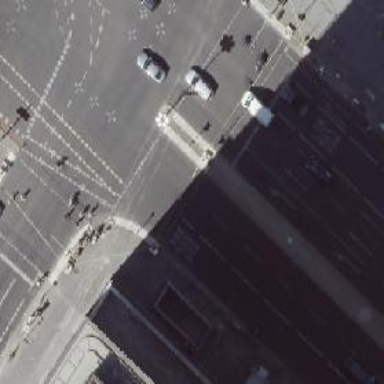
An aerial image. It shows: Road crossing with traffic signals.